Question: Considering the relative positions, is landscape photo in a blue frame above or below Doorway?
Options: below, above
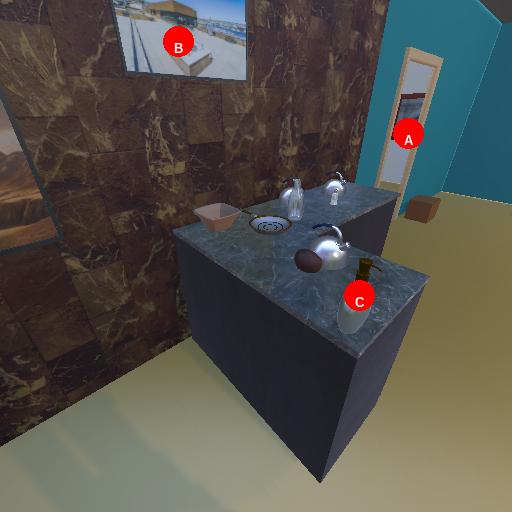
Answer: below